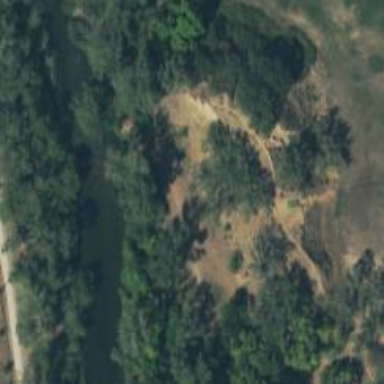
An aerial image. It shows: Disc golf tee.